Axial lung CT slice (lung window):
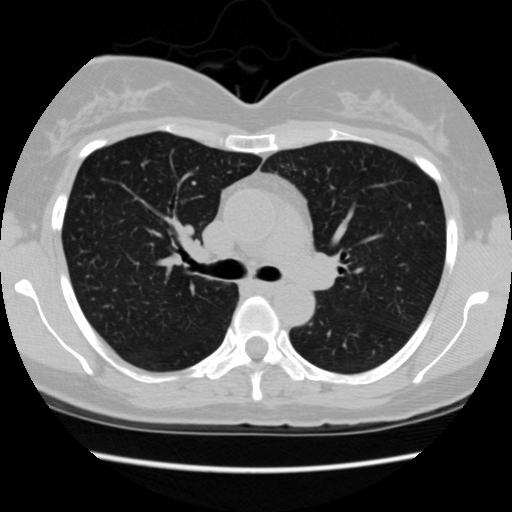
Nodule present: no